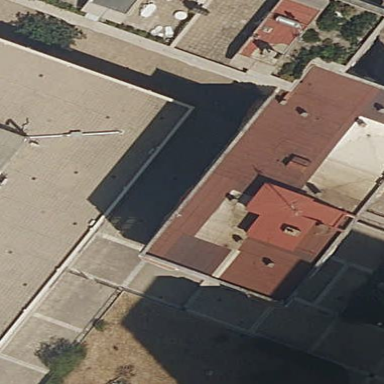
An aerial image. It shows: Part of building.